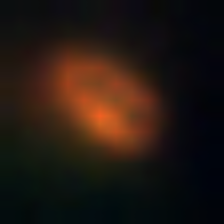
Taxon: NanoPlankton
Group: Other